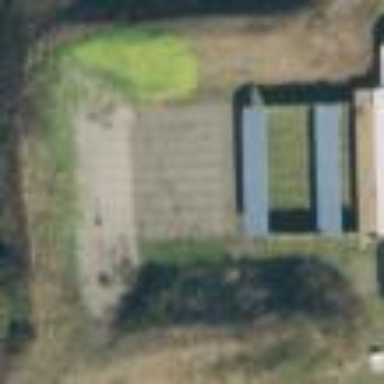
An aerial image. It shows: Shooting sport area.